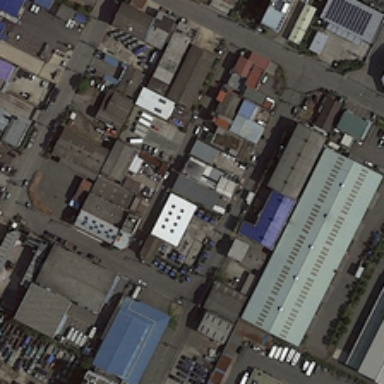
Many factories are built on both sides of the road .